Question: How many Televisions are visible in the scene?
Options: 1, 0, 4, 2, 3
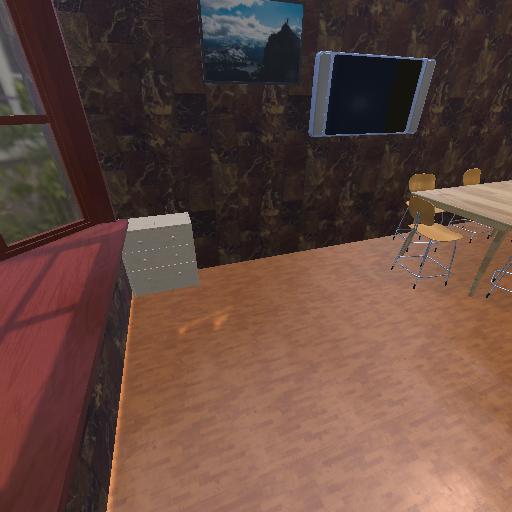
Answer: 1